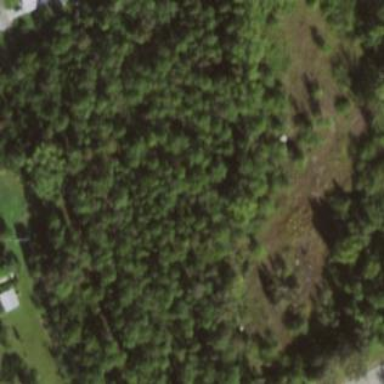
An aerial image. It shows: Mixed woodland with trees that have variety of leaf cycles.